四年级 · 度量几何学
下面图形中, 有 3 个针角的是 $(\quad)$ 。
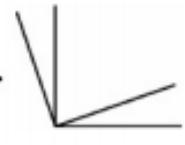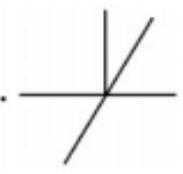
A.

B.

C. $\square$
答案: B
解析: 答案: B &